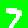
Digit: 7